Interaction volume radius: 5 \u00c5
Interaction volume height: 30 \u00c5
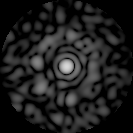
Disorder parameter: 0.8243